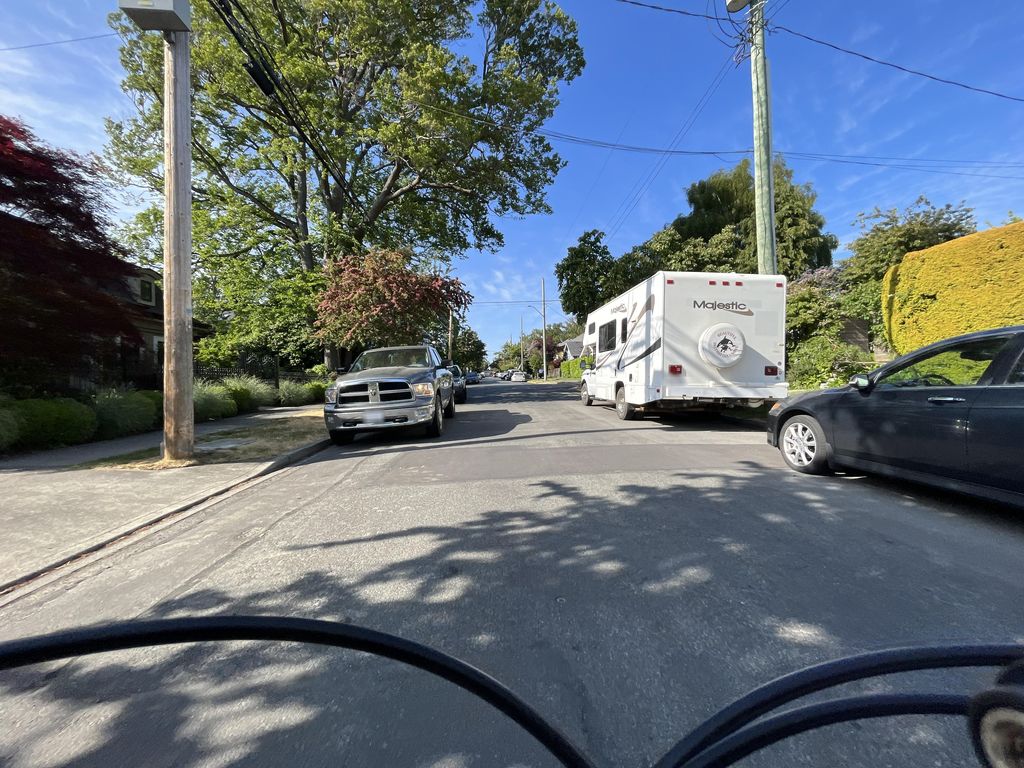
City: victoria